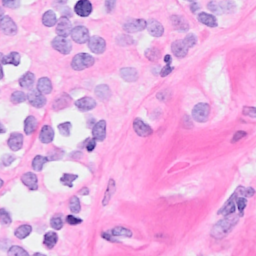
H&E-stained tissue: Breast